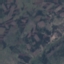
Label: HerbaceousVegetation